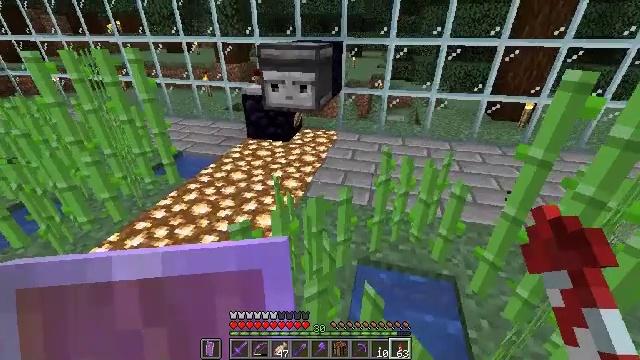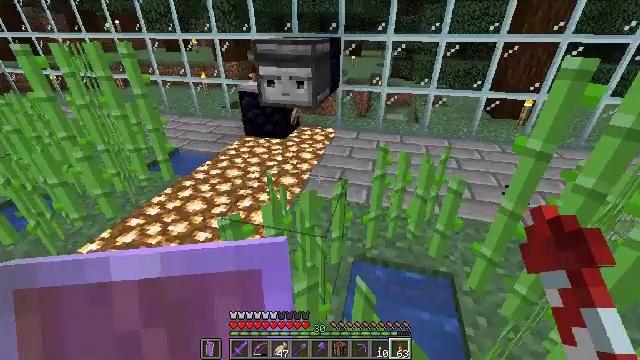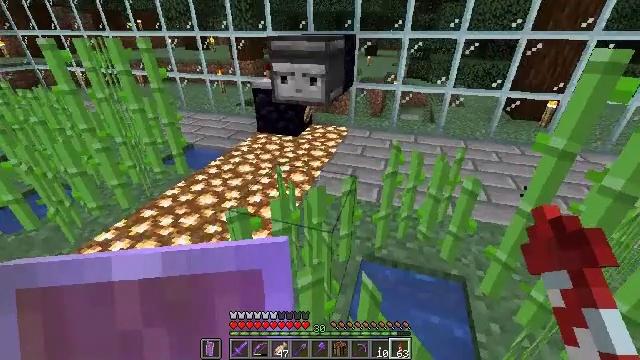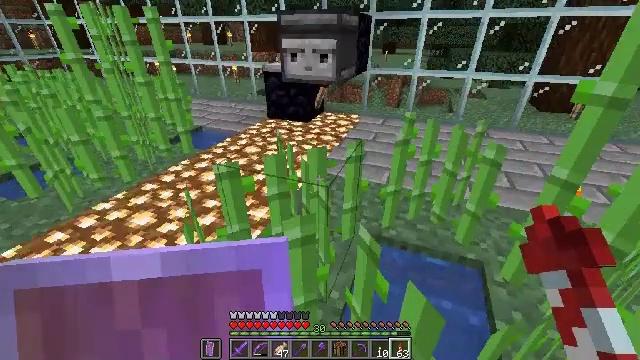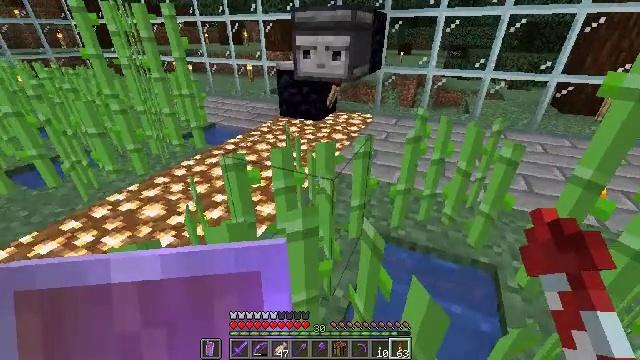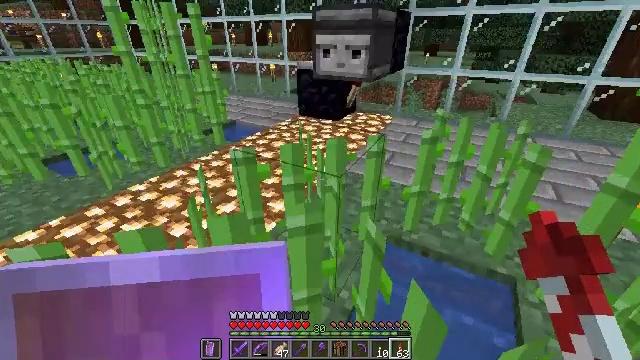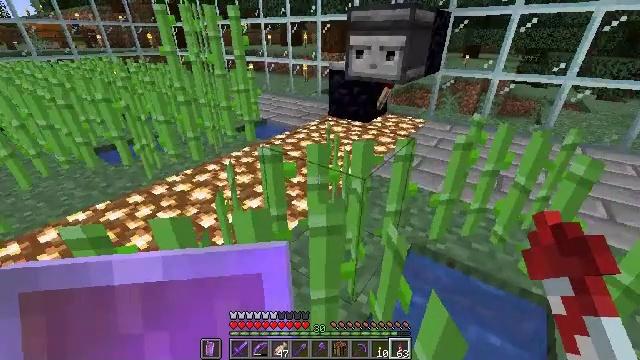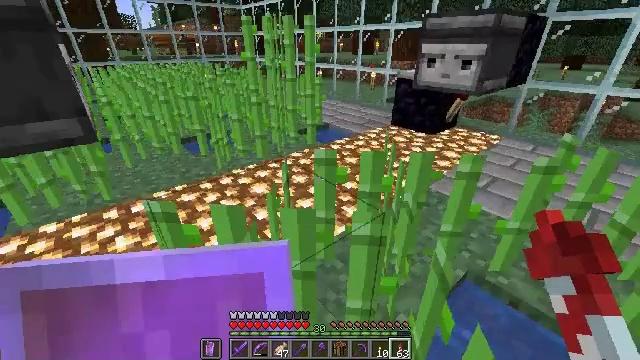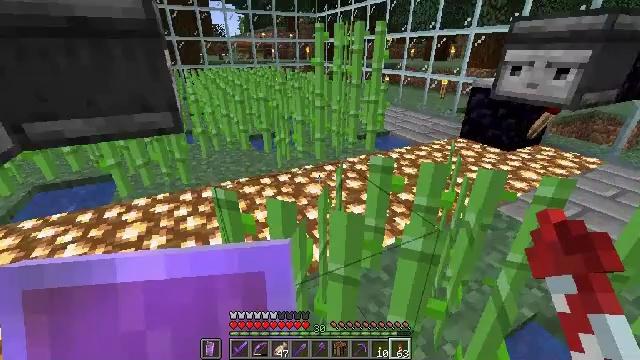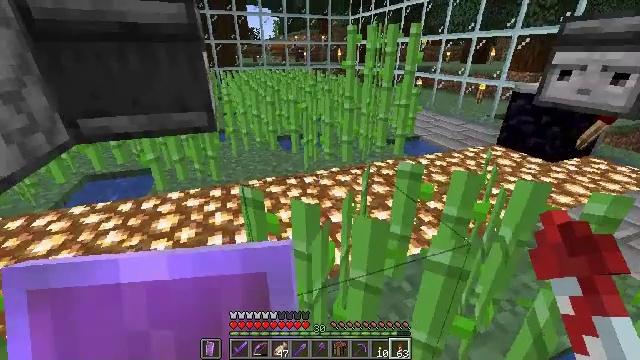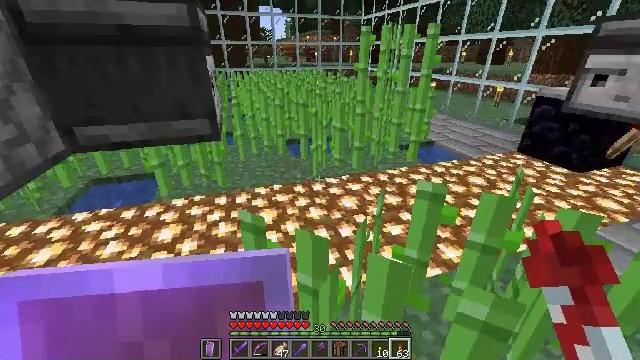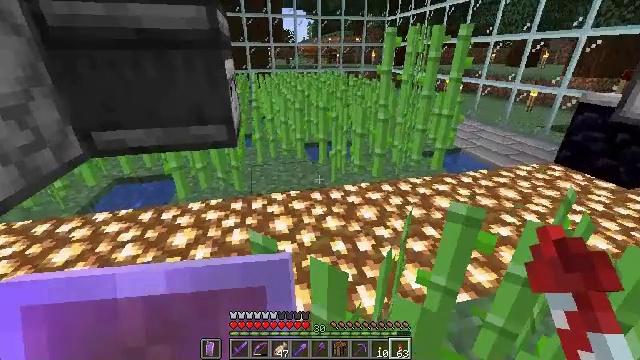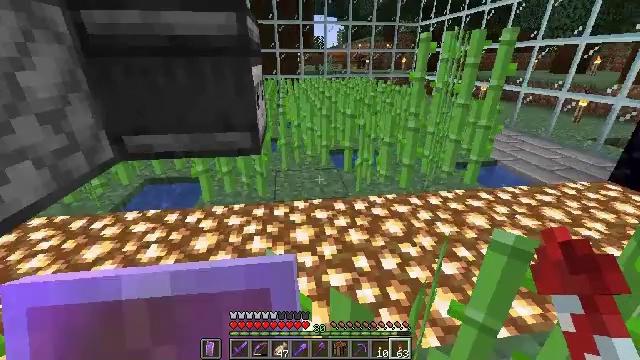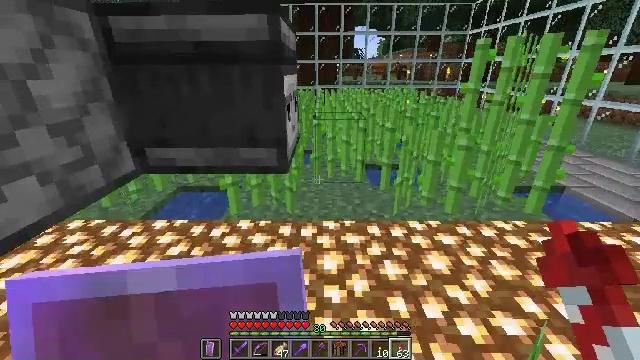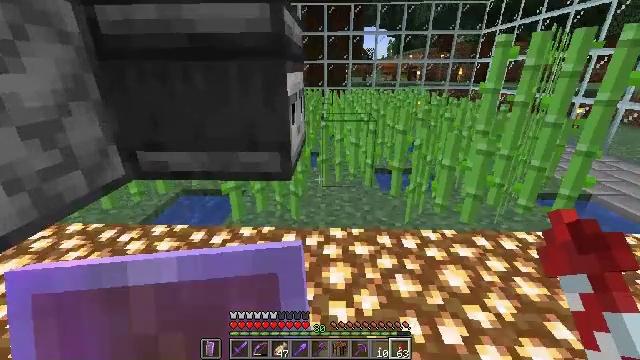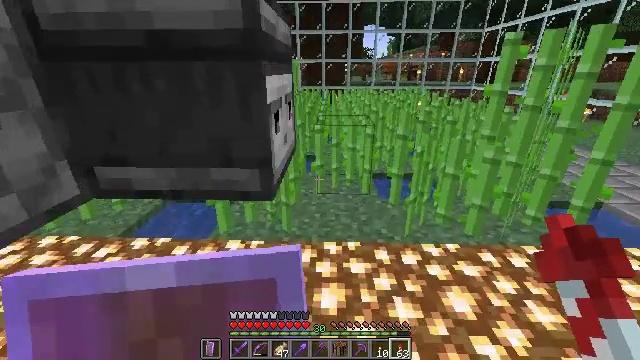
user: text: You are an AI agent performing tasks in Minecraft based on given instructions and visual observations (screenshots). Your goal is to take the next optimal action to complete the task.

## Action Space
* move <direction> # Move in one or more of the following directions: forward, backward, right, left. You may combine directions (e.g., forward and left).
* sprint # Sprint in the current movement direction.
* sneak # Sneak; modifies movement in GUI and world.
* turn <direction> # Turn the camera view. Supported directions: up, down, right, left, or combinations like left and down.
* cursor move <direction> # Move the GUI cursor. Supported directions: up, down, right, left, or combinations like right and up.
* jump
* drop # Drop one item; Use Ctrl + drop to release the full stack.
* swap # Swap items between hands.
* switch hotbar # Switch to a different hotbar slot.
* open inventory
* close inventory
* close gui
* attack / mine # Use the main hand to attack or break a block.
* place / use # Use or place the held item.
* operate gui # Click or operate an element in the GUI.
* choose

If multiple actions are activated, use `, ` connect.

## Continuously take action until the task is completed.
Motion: motion action
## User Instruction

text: Gather the sticky piston from a redstone contraption.
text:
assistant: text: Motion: no_op
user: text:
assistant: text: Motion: turn left
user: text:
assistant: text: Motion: turn left
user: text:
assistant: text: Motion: turn left
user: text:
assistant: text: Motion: turn left
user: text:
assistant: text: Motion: turn left
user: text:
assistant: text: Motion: turn left and up
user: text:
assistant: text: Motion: turn left and up
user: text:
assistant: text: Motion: move forward, turn left
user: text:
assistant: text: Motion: move forward, turn left
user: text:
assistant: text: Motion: move forward, turn left
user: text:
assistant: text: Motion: move forward, turn left and up
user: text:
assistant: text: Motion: move forward, turn left and up
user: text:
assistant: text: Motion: move forward, turn left
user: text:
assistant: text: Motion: move forward and move right
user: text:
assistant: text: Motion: move forward and move right
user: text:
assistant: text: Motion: move forward and move right, turn left
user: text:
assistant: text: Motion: move forward and move right, turn left
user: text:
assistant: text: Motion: move forward and move right, turn left
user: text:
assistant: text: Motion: move forward and move right, turn left
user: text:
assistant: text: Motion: move forward and move right, turn left
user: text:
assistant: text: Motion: move right, turn left and up
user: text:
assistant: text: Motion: move right, turn left and up
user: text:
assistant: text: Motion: turn left
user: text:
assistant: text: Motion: move back
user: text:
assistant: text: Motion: move back
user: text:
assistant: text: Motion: move back
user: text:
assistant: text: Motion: move back
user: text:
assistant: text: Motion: move back
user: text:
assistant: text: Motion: no_op